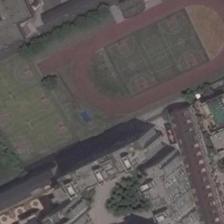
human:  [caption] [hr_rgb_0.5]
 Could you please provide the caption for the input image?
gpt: a large playground and three basketball fields nearby .

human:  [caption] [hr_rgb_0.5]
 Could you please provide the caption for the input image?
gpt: this area near the buildings is made up of several basketball courts .

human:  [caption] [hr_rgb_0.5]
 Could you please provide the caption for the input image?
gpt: a playground with several basketball fields is next to some buildings .

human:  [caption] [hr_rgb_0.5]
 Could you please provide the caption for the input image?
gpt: some buildings are near to a playground with five basketball fields .

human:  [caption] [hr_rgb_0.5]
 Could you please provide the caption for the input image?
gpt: a playground with two basketball fields in it and three basketball fields next to it is surrounded by many trees and houses .